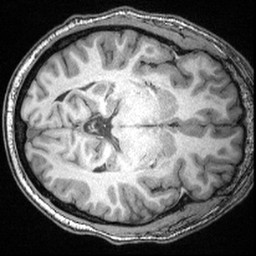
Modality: T1w
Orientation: axial
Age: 34
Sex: male
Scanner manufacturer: siemens
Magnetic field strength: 3 T
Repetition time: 2.4 s
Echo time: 0.00374 s